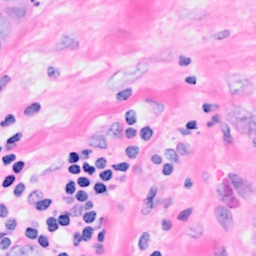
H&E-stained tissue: Breast